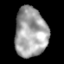
Tissue: lung
Cell type: Epithelial cells
Senescence score: 0.2108
Nuclear area (px): 1564
Mean DAPI intensity: 163.451